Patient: sex M, age 69
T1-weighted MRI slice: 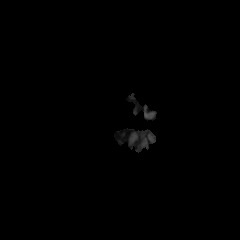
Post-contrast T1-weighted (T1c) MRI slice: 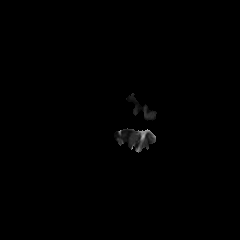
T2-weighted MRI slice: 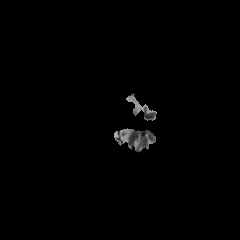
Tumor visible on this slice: no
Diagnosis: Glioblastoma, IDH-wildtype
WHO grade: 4